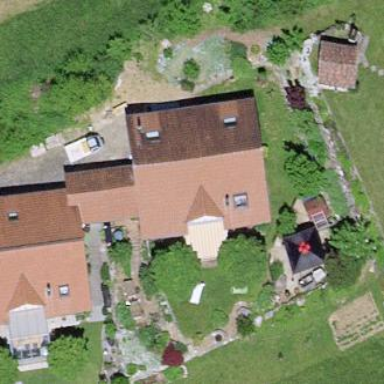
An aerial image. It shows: Building with tiled roof.